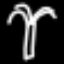
Label: palm tree